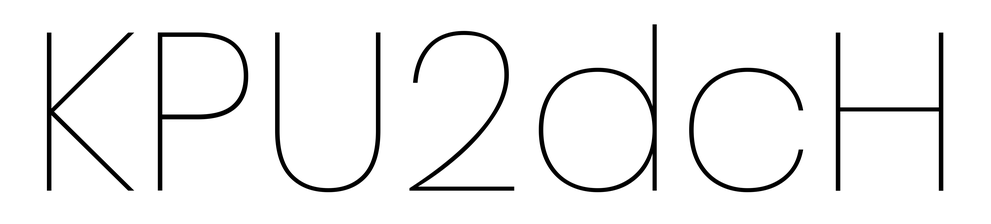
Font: Poppins-Thin